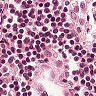
Metastatic tissue present: no